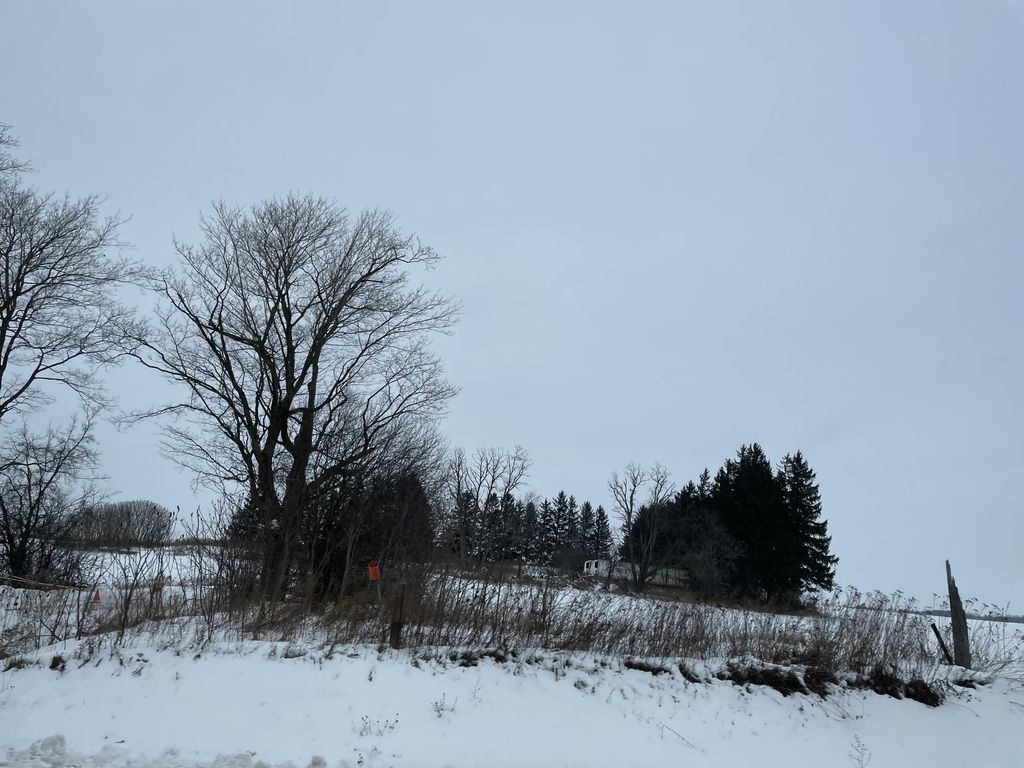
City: kitchener-waterloo